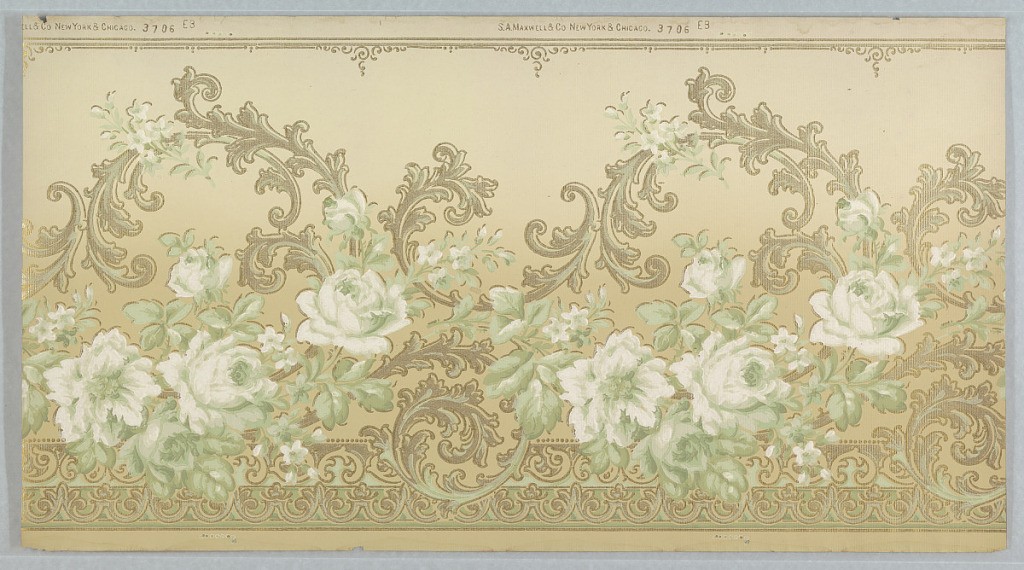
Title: Frieze
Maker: S.A. Maxwell & Co.
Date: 1905–1915
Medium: Machine-printed paper
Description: On cream ground, white roses and green leaves in groups with scrolling gold vines.